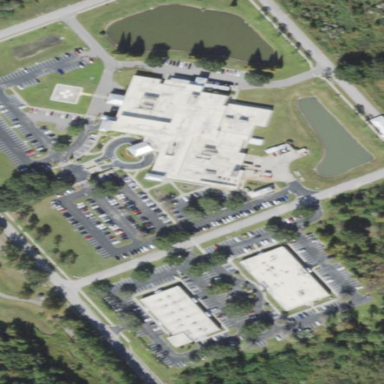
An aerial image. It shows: Healthcare facility identified as hospital.